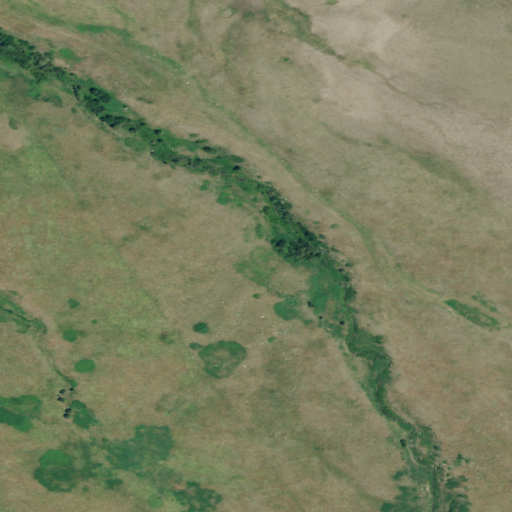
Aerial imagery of valley in Montana named Lone Tree Gulch containing shrub and grassland